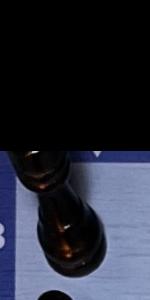
Label: Rook_Black